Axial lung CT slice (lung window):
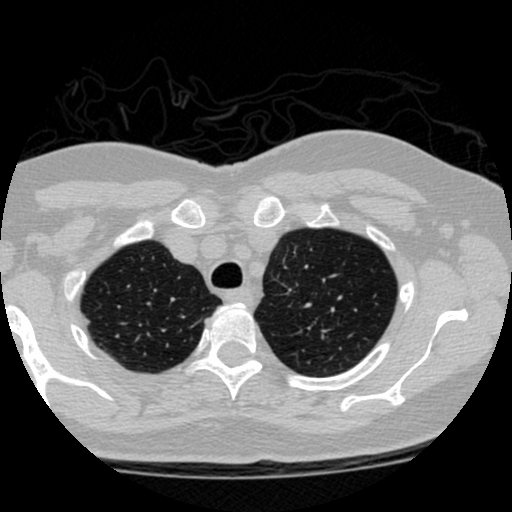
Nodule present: no